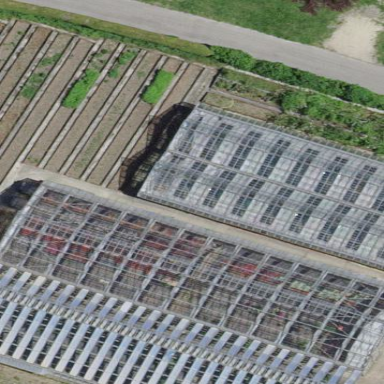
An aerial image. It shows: Greenhouse used for horticulture.